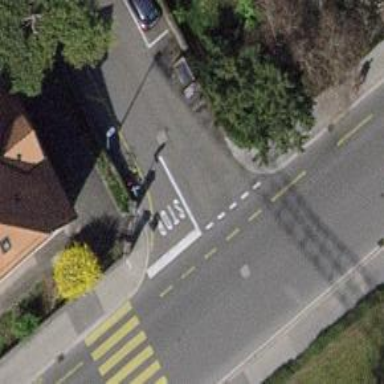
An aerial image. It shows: Unmarked crossing on asphalt footway.